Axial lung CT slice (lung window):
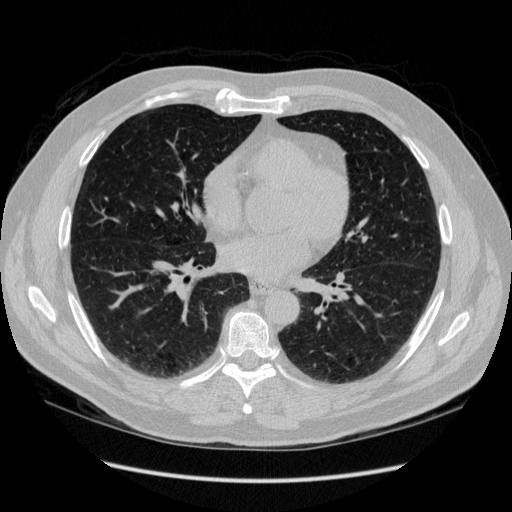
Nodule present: no